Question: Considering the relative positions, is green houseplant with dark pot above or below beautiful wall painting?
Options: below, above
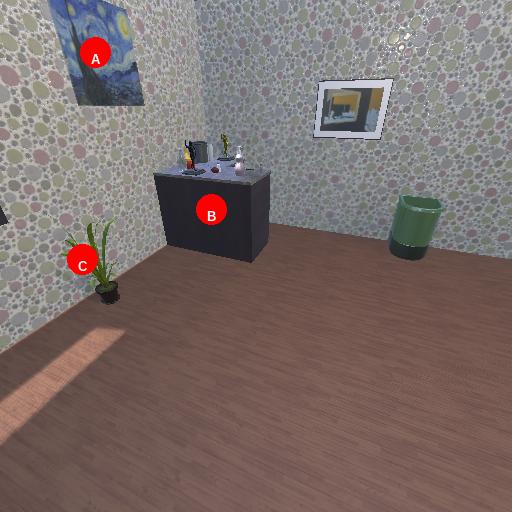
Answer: below